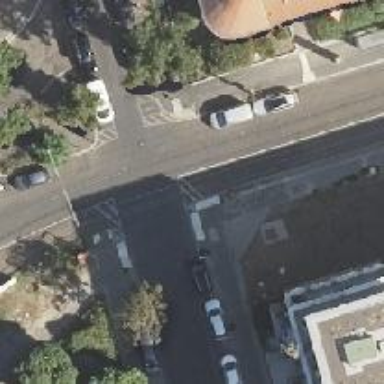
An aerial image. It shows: Residential road with asphalt surface. There is on-street parallel parking on both sides of the road.